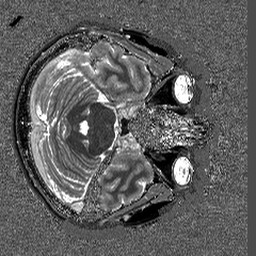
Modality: T1map
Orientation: axial
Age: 62
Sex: female
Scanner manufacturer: siemens
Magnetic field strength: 3 T
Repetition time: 5 s
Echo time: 0.00298 s